A time-domain waveform of one vibration snapshot from a rolling-element bearing is shown. Classify the bearing condition as one of: normal, inner_race, outer_race, ball.
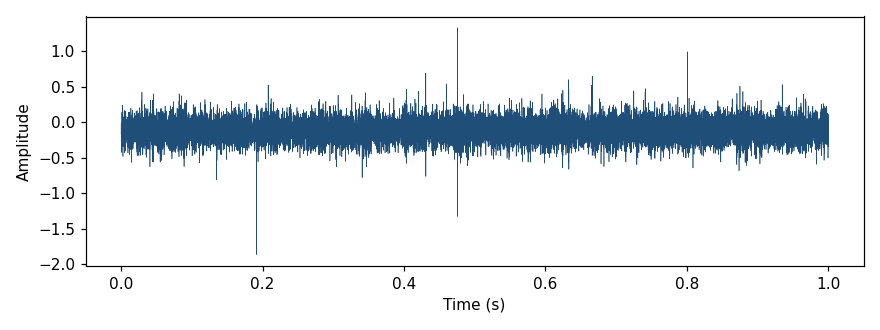
Answer: inner_race